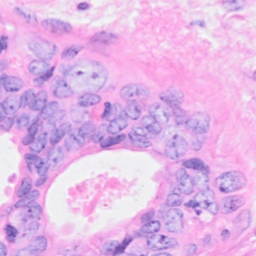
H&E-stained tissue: Breast